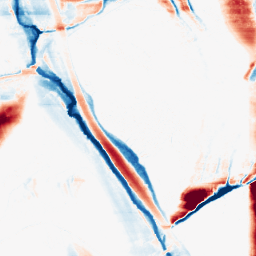
Category: morphological
Decomposition family: morphological_ellipse
Decomposition parameters: operation: average
width: 5
height: 50
Upsampling method: bilinear
Upsampling parameters: scale: 8
Upsampling scale: 8